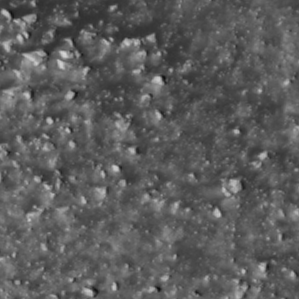
Label: non_frost